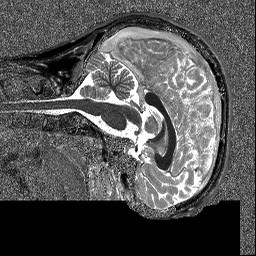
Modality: T1map
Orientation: sagittal
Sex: male